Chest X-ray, AP view. Patient: 50 years old, sex M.
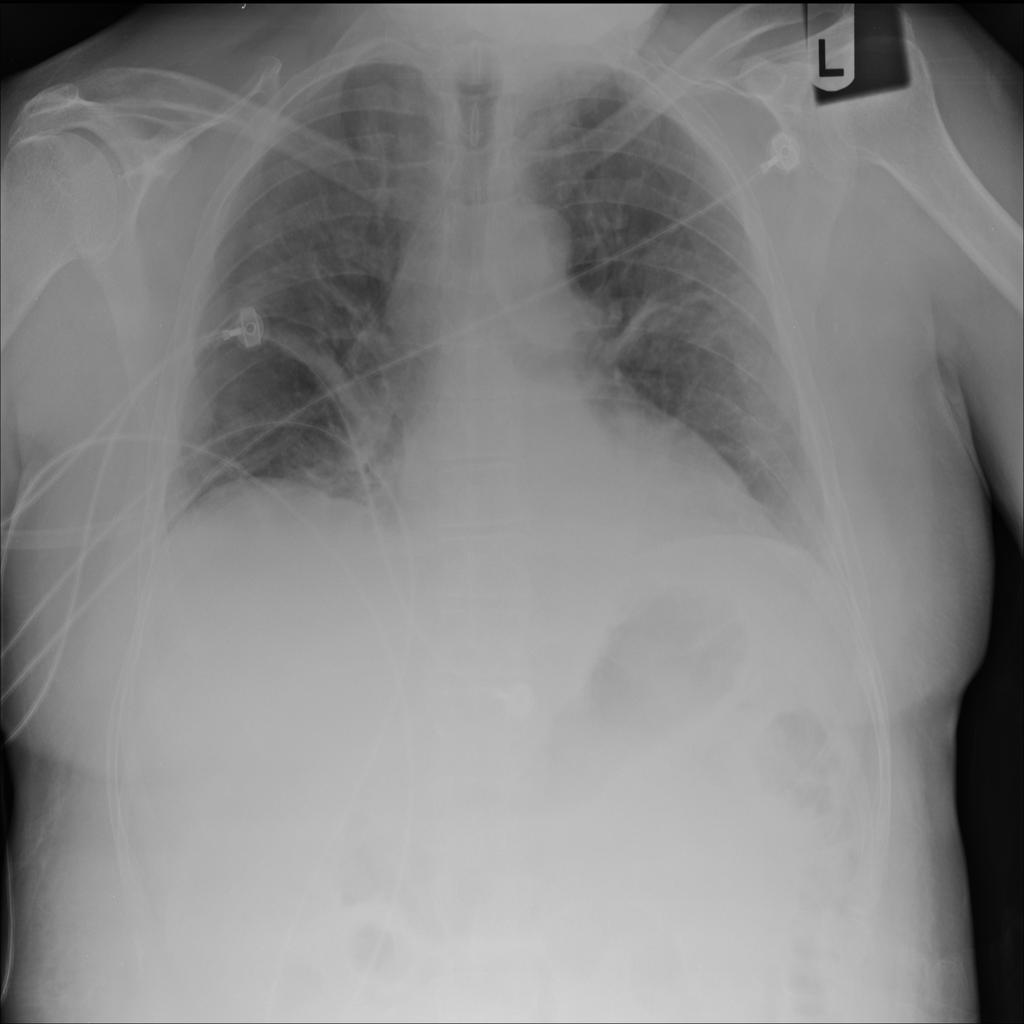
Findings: Atelectasis, Infiltration